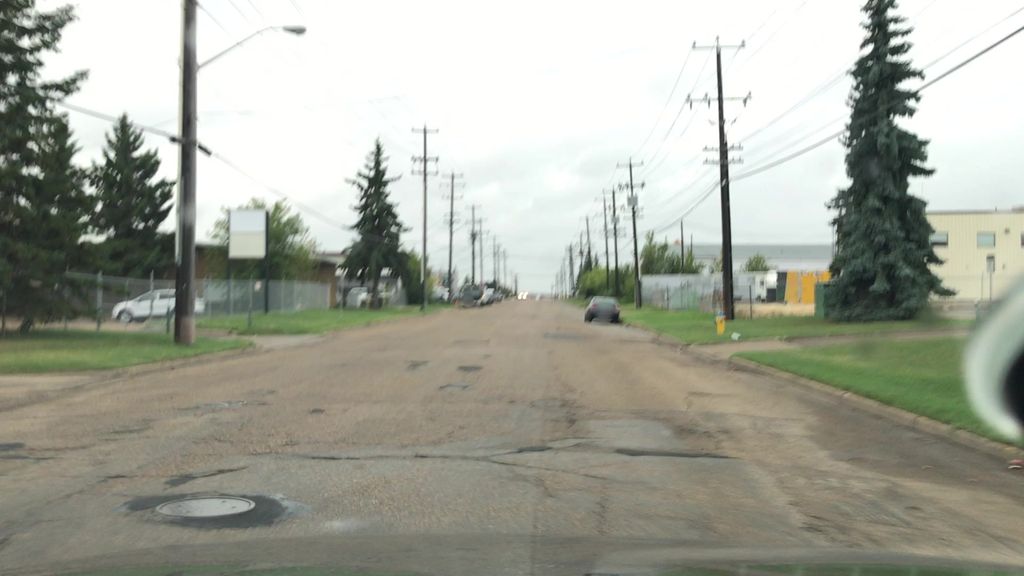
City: edmonton